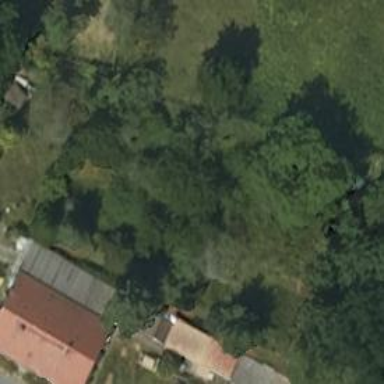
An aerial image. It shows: Evergreen broadleaved tree.